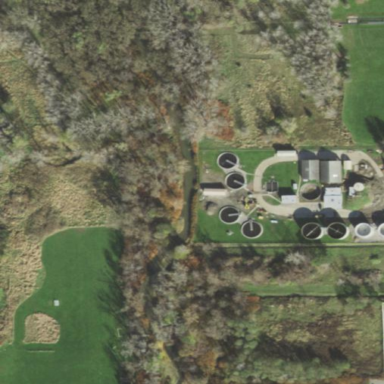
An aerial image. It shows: Wastewater plant.